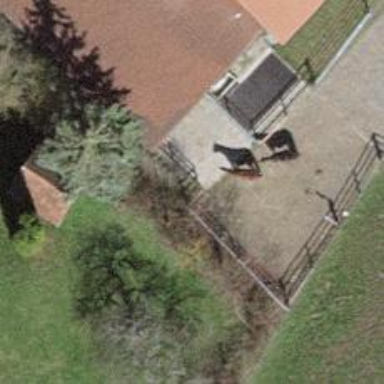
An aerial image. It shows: Fence.